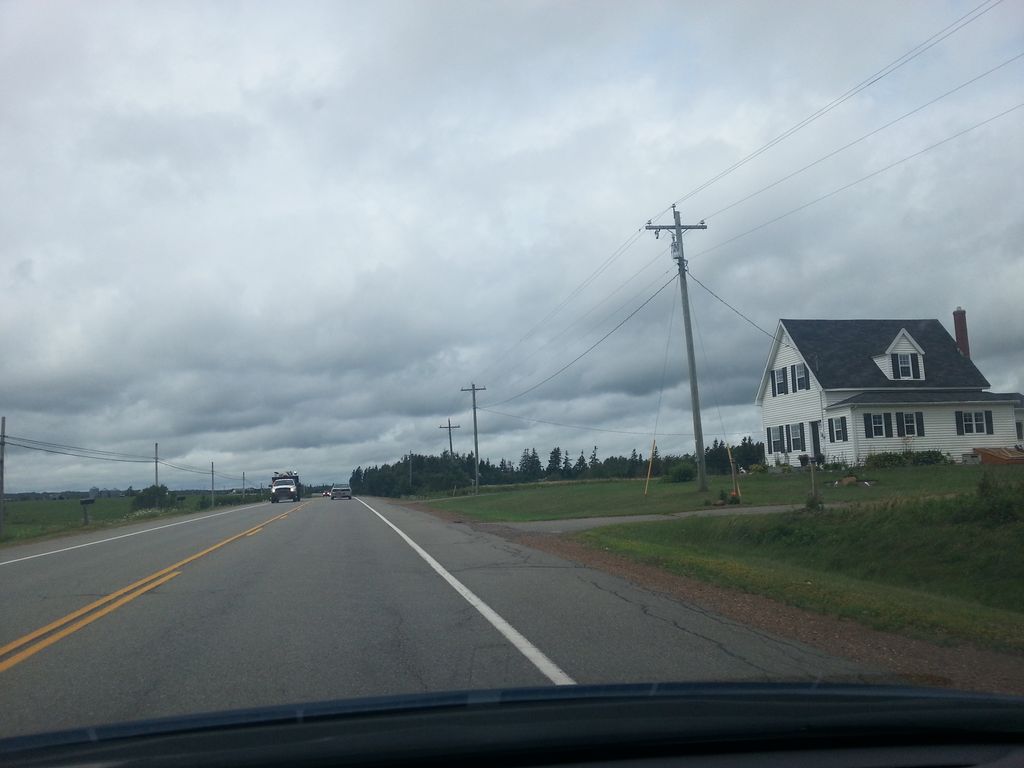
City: charlottetown